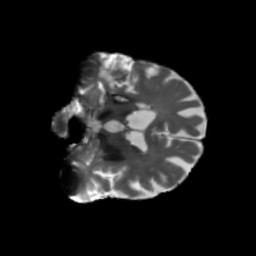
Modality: T2w
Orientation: coronal
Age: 74
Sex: male
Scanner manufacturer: siemens
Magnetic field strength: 3 T
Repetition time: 5.25 s
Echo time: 0.08 s